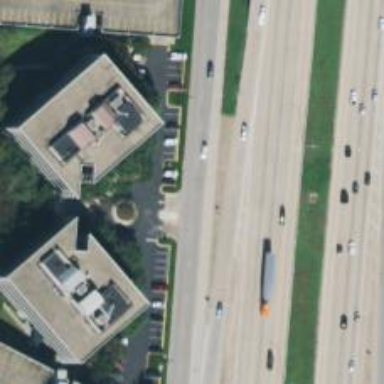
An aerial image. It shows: Secondary road with asphalt surface and frontage road.